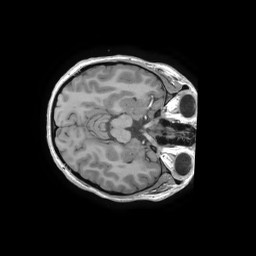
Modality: T1w
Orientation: axial
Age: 23
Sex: female
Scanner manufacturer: ge
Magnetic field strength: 3 T
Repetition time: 0.007244 s
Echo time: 0.002792 s